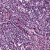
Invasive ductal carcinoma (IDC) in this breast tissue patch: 1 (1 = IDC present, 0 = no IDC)